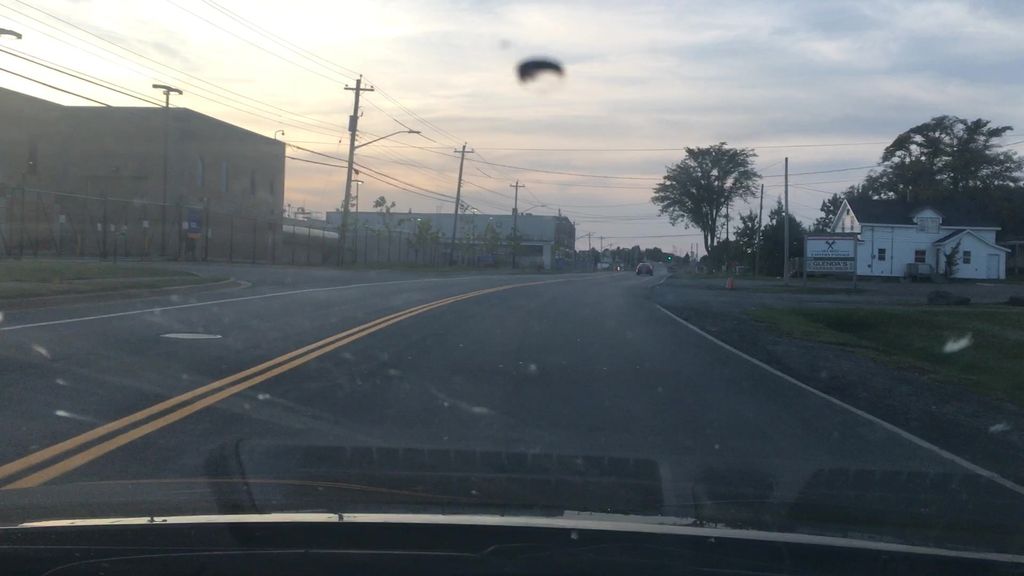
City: halifax